Question: I have the two classes below. I can do a screen to enter data, and get the data 'ProdutoPadrao' and 'ProdutoPadraoCaracteristica', by model and List.
I want to show data from the 'ProdutoPadrao' and 'ProdutoPadraoCaracteristica' list, but how do I retrieve the items with their 'Descricao' and 'TipoCaracteristicaID', to edit the values in database.
Show on the screen I know, doing a foreach and using RenderPartial, and creating their TextFor, but how to retrieve it in a POST FORM.
But how to do this on a screen editing?
The screen is more or less like this:

## Model
'''
public class ProdutoPadrao : IEntidadeBase
{
[Key]
public int ProdutoPadraoID { get; set; }
[Display(Name = "Descricao")]
public string Descricao { get; set; }
[Display(Name = "Detalhe")]
public string Detalhe { get; set; }
public virtual ICollection<ProdutoPadraoCaracteristica> ListaProdutoCaracteristica { get; set; }
}
public class ProdutoPadraoCaracteristica : IEntidadeBase
{
[Key]
public int ProdutoPadraoCaracteristicaID { get; set; }
public int ProdutoPadraoID { get; set; }
public string Descricao { get; set; }
public int TipoCaracteristicaID { get; set; }
[ForeignKey("ProdutoPadraoID")]
public virtual ProdutoPadrao ProdutoPadrao { get; set; }
}
'''
## Controller GET
'''
[ControleDeAcesso(TipoAcao.Normal)]
[Authorize]
public ActionResult Detalhar(int id)
{
using (var db = new ERPContext())
{
var produtoPadrao = db.ProdutoPadrao.Include("ListaProdutoCaracteristica").Where(w => w.ProdutoPadraoID == id).ToList().FirstOrDefault();
var retorno = EntidadeBaseExt.ValidarRegistro(produtoPadrao, TipoAcao.Visualizar);
if (retorno != "")
{
TempData["MsgRetornoError"] = retorno;
return RedirectToAction("Index", "Home");
}
ViewBag.ListaCaracteristica = new SelectList(ListagemPadrao.ListaTipoCaracteristica(), "Key", "Texto");
ViewBag.ListaUnidadeMedida = new SelectList(db.UnidadeMedida.ToListERP().Select(l => new ItemLPesquisa { Key = l.UnidadeMedidaID, Texto = l.Descricao }).ToArray(), "Key", "Texto");
return View(produtoPadrao);
}
}
'''
## Controller POST
'''
[Authorize]
[HttpPost]
[ControleDeAcesso(TipoAcao.Normal)]
public ActionResult Detalhar(string btnSubmit, ProdutoPadrao model)
{
if (!ModelState.IsValid)
{
return View(model);
}
using (var db = new ERPContext())
{
var produtoPadrao = db.ProdutoPadrao.Include("ListaProdutoCaracteristica").Where(w => w.ProdutoPadraoID == model.ProdutoPadraoID).ToList().FirstOrDefault();
var retorno = FlexGestor.Helpers.EntidadeBaseExt.ValidarRegistro(produtoPadrao, TipoAcao.Gravar);
if (retorno != "")
{
TempData["MsgRetornoError"] = retorno;
return RedirectToAction("Index", "Home");
}
model.ListaProdutoCaracteristica = null;
if (btnSubmit != "Excluir")
UpdateModel(produtoPadrao);
FlexGestor.Helpers.EntidadeBaseExt.AtribuirValores(produtoPadrao, btnSubmit);
db.Entry(produtoPadrao).State = EntityState.Modified;
db.SaveChanges();
if (btnSubmit == "Excluir")
return RedirectToAction("Index", controller);
return RedirectToAction("Detalhar", controller, new { id = model.ProdutoPadraoID });
}
}
'''
## View Master
'''
@model FlexGestor.Models.ProdutoPadrao
@using (Html.BeginForm())
{
<div class="row">
@Html.TituloPagina("Visualizando Produto Padrao", "Clique para abrir a ajuda", "#help_produtoPadrao")
@Html.HiddenFor(m => m.ProdutoPadraoID)
<div class="col-md-12">
@Html.LabelFor(m => m.Descricao) @Html.ValidationMessageFor(m => m.Descricao)
@Html.TextBoxFor(m => m.Descricao, new { @class = "form-control" })
</div>
<div class="col-md-12">
@Html.LabelFor(m => m.Detalhe) @Html.ValidationMessageFor(m => m.Detalhe)
@Html.TextAreaFor(m => m.Detalhe, new { @class = "form-control", @rows = "4" })
</div>
</div>
<div class="form-group">
@Html.LabelFor(model => model.ListaProdutoCaracteristica)
<div class="controls">
<ul id="PhonesEditor" style="list-style-type: none">
@if (Model.ListaProdutoCaracteristica != null)
{
foreach (var item in Model.ListaProdutoCaracteristica)
{
Html.RenderPartial("_CustomerPhonesEditor", item);
}
}
</ul>
</div>
<p><a id="addAnother" class="small-button">AddPhone</a></p>
</div>
<div class="row">
<div class="col-md-12">
@Html.BotaoTelaDetalhar()
</div>
</div>
}
'''
## View Datail
'''
@model FlexGestor.Models.ProdutoPadraoCaracteristica
@Html.HiddenFor(m => m.ProdutoPadraoID)
@Html.HiddenFor(m => m.ProdutoPadraoCaracteristicaID)
<div class="col-md-3">
@Html.LabelFor(m => m.TipoCaracteristicaID) @Html.ValidationMessageFor(m => m.TipoCaracteristicaID)
@Html.DropDownList("TipoCaracteristicaID", (SelectList)ViewBag.ListaCaracteristica, String.Empty,
new { @class = "form-control" })
</div>
<div class="col-md-9">
@Html.LabelFor(m => m.Descricao) @Html.ValidationMessageFor(m => m.Descricao)
@Html.TextBoxFor(m => m.Descricao, new { @class = "form-control" })
</div>
<div class="form-group">
<div class="controls">
<a onclick="$(this).parent().parent().parent().remove();" class="small-button" style="float: left;">Delete</a>
</div>
</div>
'''
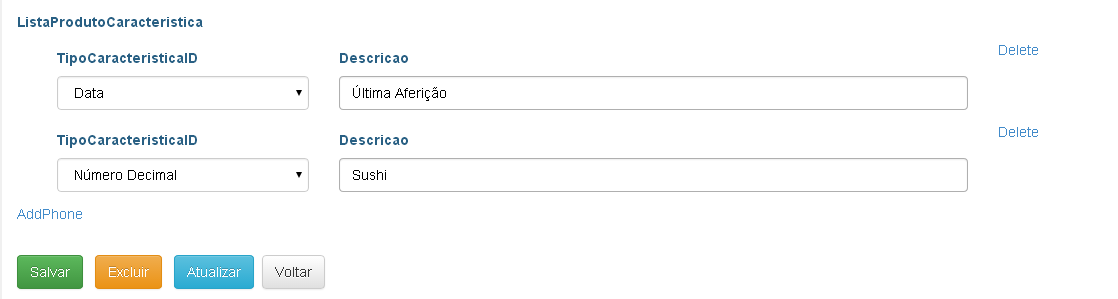
Answer: The values of the collection 'ProdutoPadraoCaracteristica' are null on post back because your 'foreach' loop is not naming the controls correctly. Create an editor template 'ProdutoPadraoCaracteristica.cshtml' in the 'Views/Shared/EditorTemplates' folder and copy the code from the '_CustomerPhonesEditor' partial view.
Then modify the loop to use the editor template, so instead of
'''
<div class="controls">
<ul id="PhonesEditor" style="list-style-type: none">
@if (Model.ListaProdutoCaracteristica != null) {
foreach (var item in Model.ListaProdutoCaracteristica) {
Html.RenderPartial("_CustomerPhonesEditor", item);
}
}
</ul>
</div>
'''
just use
'''
@Html.EditorFor(m => m.ListaProdutoCaracteristica)
'''
this should generate elements such as
'''
<input type="hidden" name="ListaProdutoCaracteristica[0].ProdutoPadraoID" ...>
<input type="hidden" name="ListaProdutoCaracteristica[1].ProdutoPadraoID" ...>
'''
etc, which will post back correctly